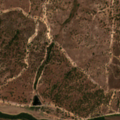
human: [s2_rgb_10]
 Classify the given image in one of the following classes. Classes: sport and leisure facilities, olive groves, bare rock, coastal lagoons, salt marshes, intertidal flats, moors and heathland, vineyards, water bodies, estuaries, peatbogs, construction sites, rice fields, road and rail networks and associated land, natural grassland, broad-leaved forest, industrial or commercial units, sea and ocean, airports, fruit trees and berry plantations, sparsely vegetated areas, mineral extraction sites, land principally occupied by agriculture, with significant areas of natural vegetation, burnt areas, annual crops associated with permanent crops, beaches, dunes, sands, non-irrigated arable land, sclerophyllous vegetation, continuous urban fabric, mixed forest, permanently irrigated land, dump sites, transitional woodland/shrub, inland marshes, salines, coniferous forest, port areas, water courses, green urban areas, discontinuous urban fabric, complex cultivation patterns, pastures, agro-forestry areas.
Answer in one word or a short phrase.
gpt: non-irrigated arable land, agro-forestry areas, broad-leaved forest, transitional woodland/shrub